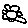
Label: cloud